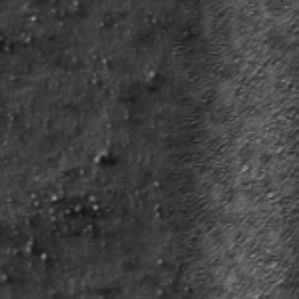
Label: frost